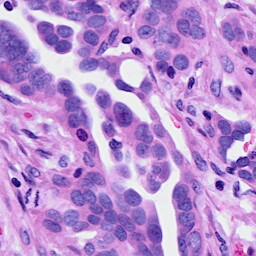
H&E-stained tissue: Ovarian